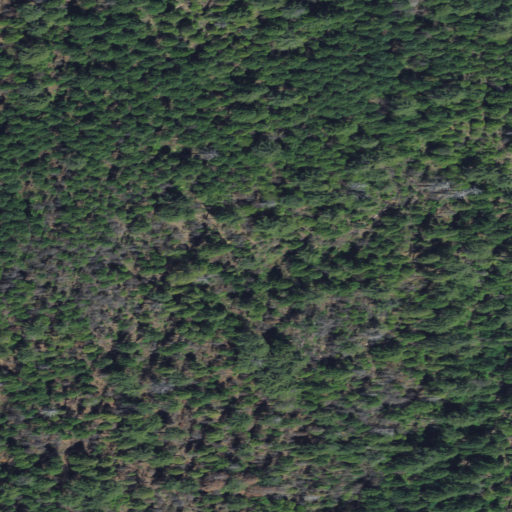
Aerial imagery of valley in California named Bear Gulch containing evergreen forest, shrub, and grassland